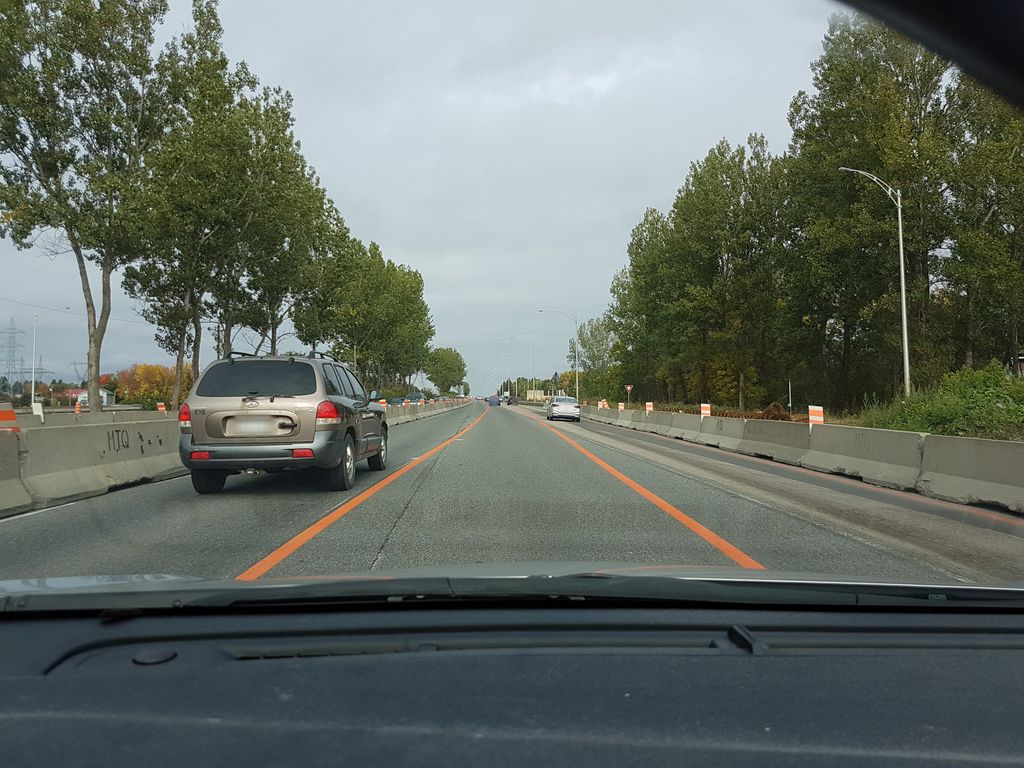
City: quebec_city